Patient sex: F
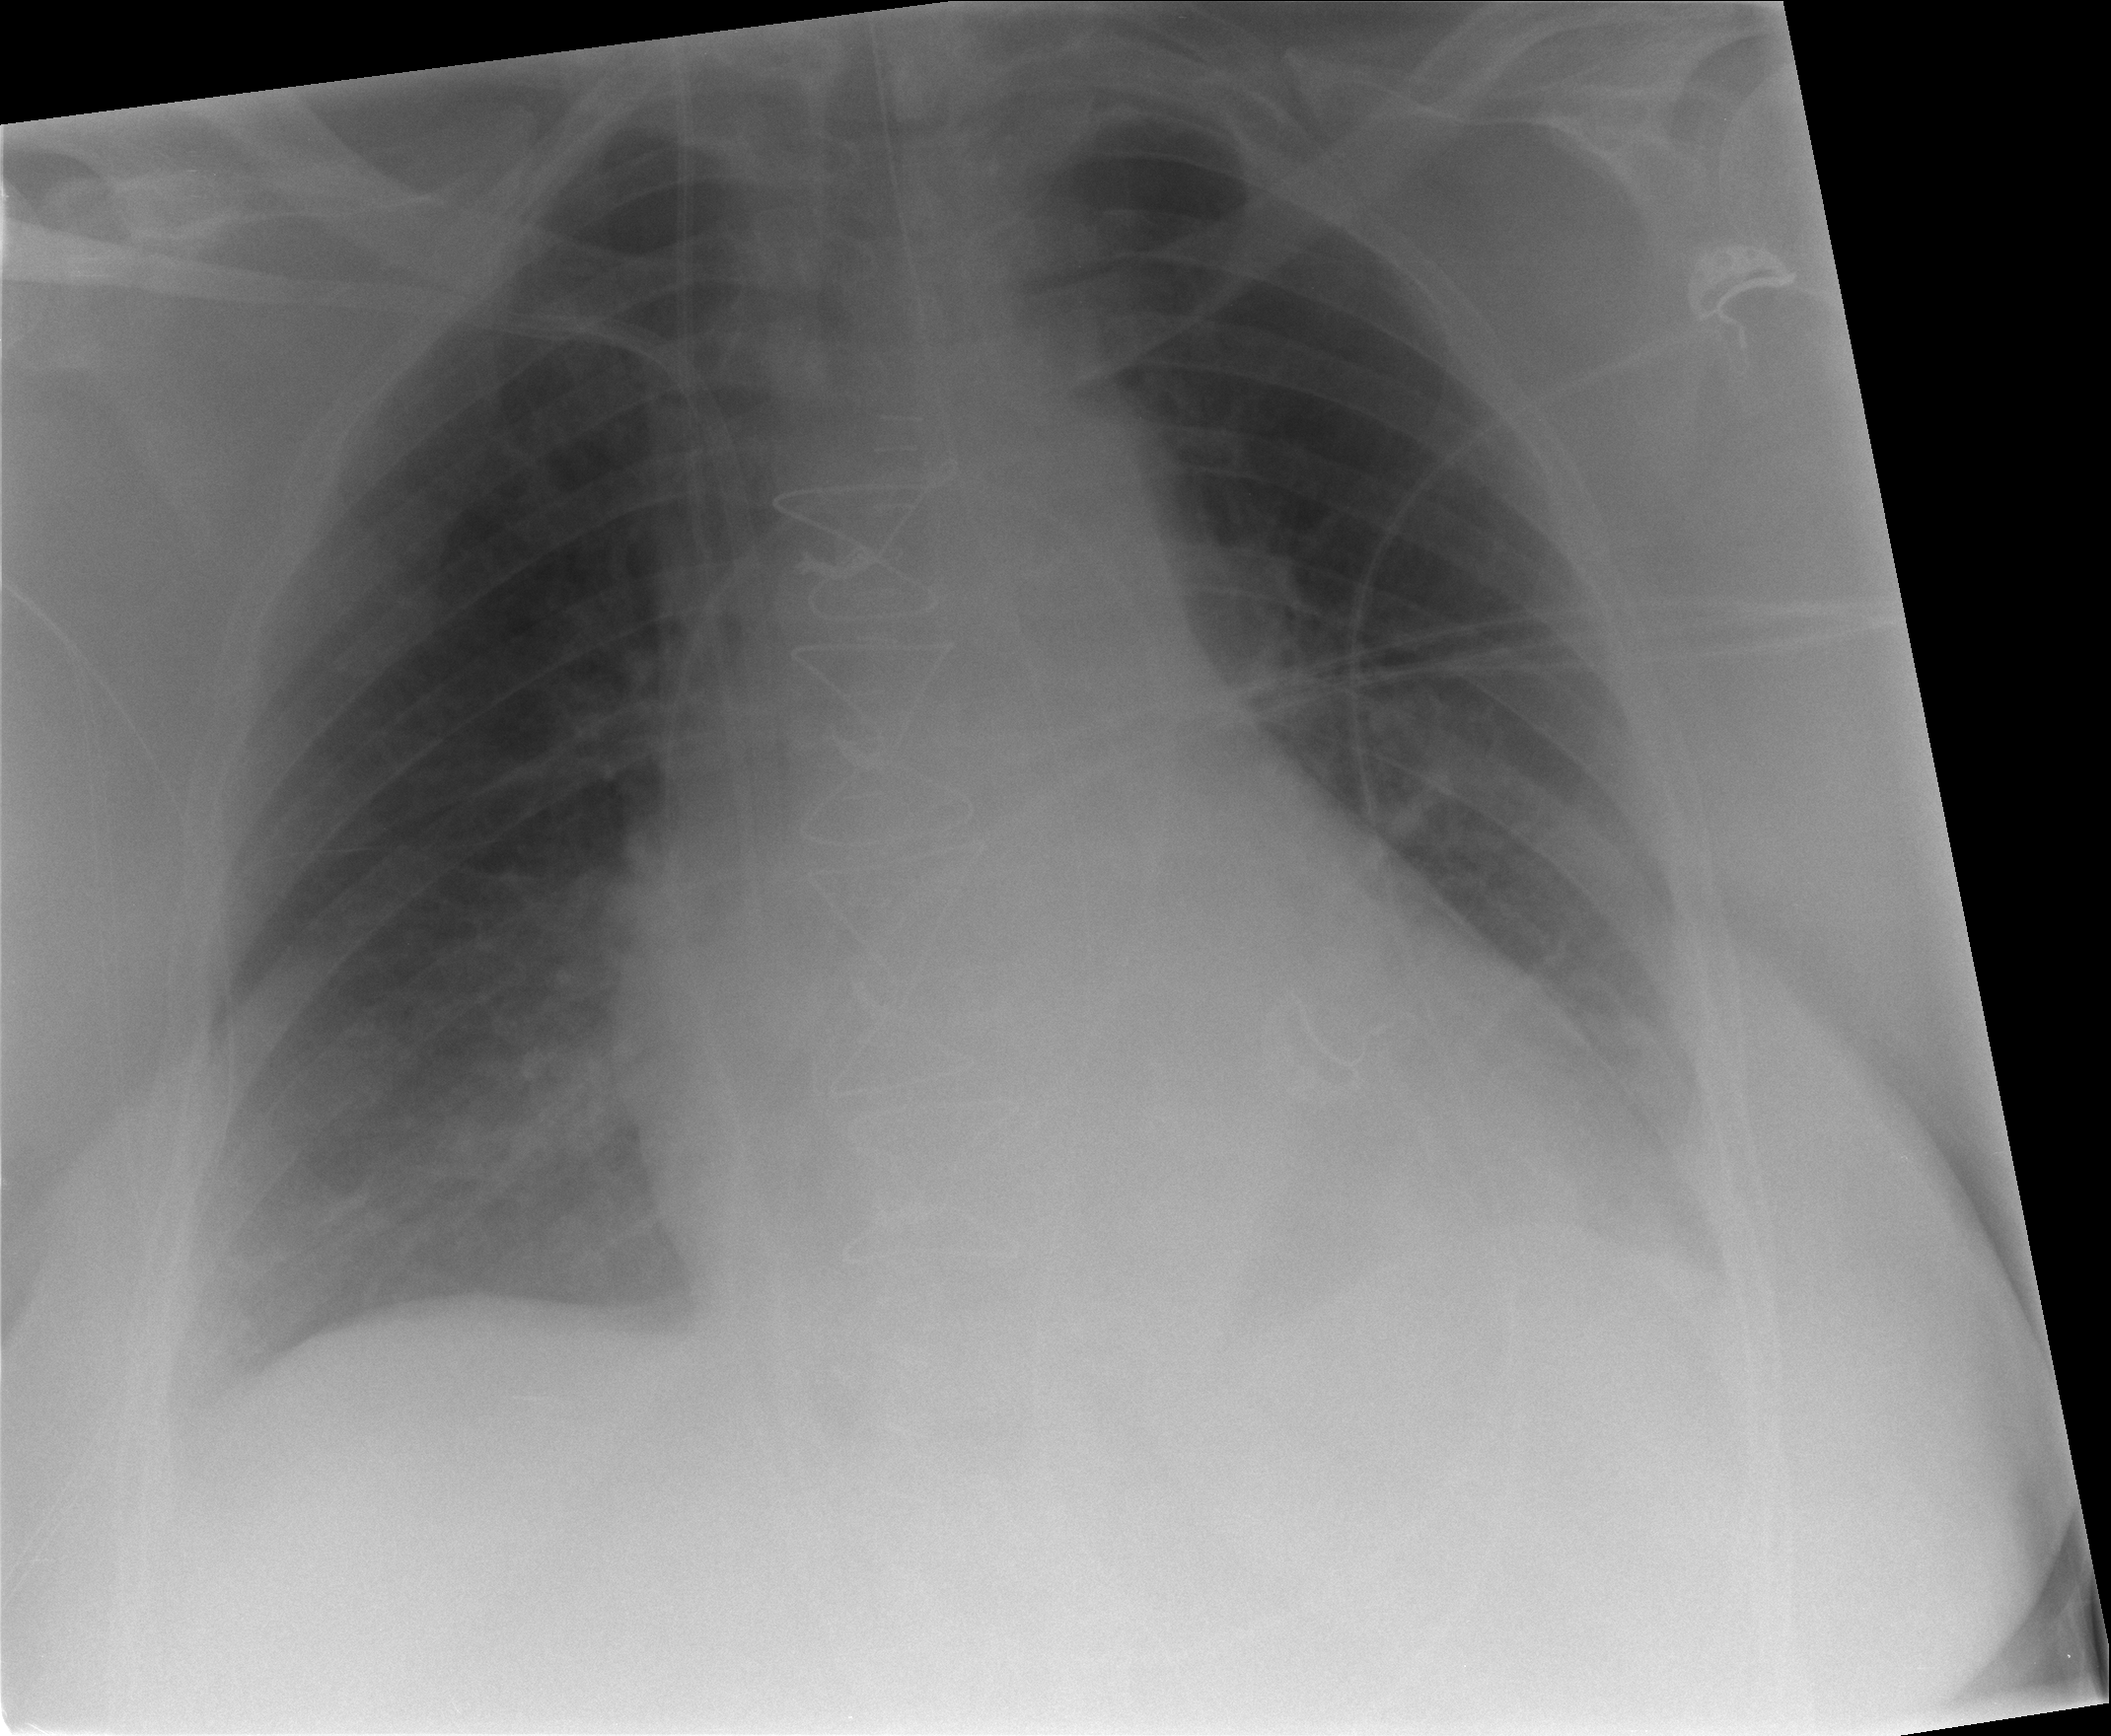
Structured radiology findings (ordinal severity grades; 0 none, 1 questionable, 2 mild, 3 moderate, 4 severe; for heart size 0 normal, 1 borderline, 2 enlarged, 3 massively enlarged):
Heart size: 2
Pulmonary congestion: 0
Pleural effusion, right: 0
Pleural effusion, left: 1
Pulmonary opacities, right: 0
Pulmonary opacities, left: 0
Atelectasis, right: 0
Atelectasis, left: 0